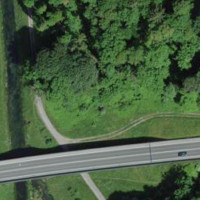
EUNIS habitat code: 52
Species observed at this site:
Cyperus esculentus